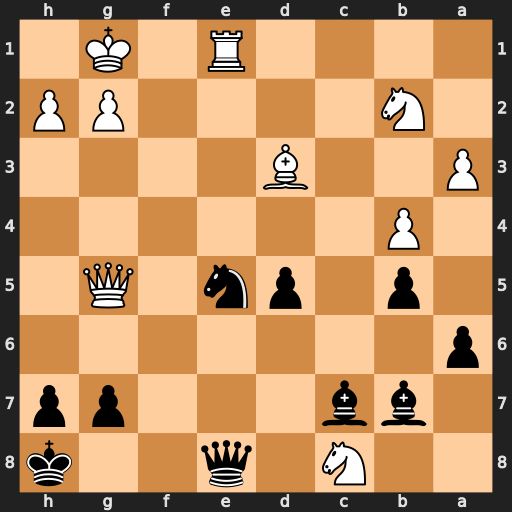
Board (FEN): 2N1q2k/1bb3pp/p7/1p1pn1Q1/1P6/P2B4/1N4PP/4R1K1
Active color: b
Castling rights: -
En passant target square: -
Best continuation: Nf3+ gxf3 Qxe1+